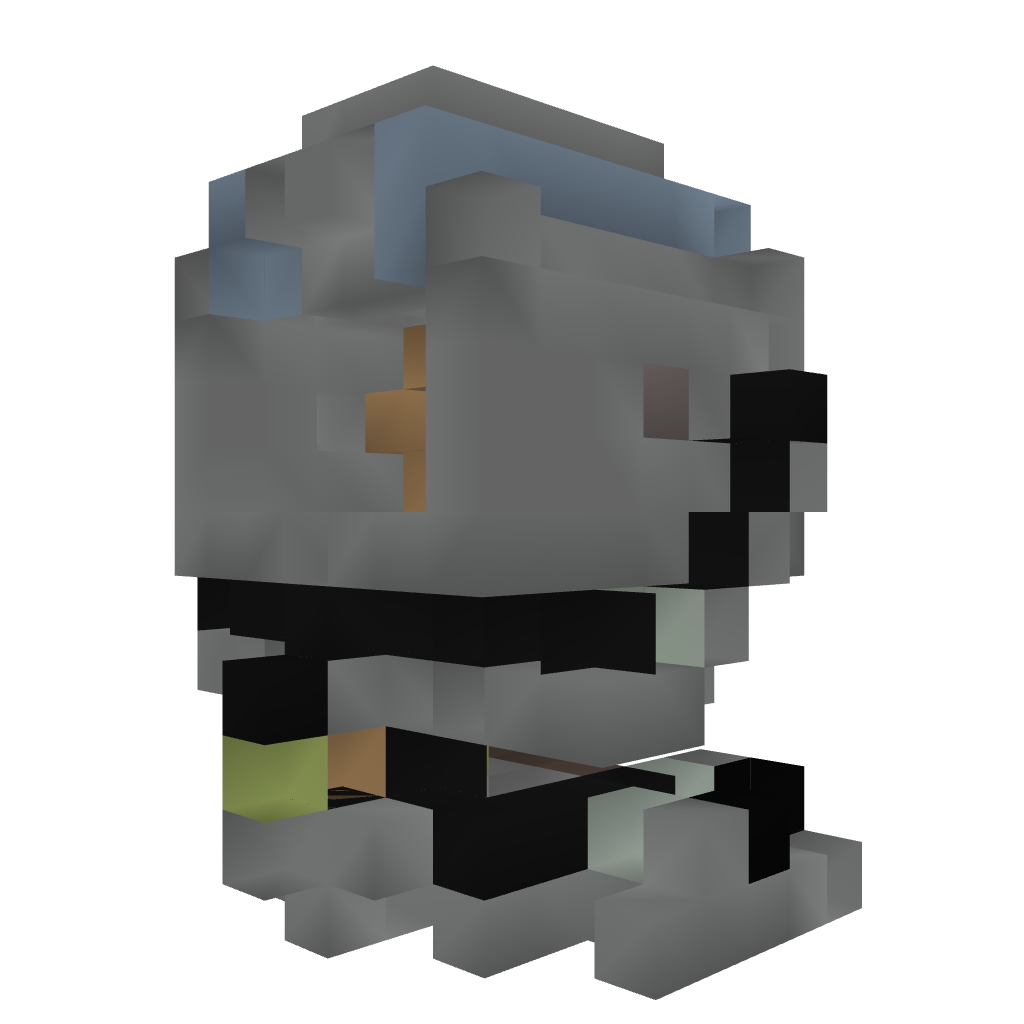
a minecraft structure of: commandblock based redstone door (5 by 3 pistons)